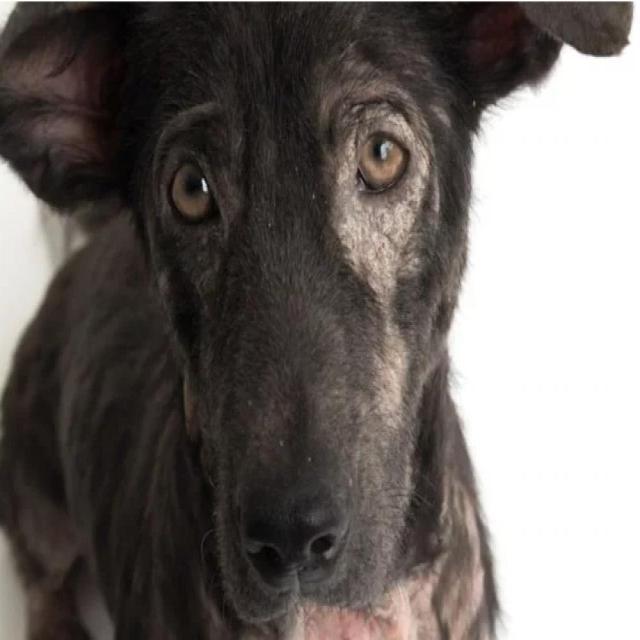
Canine ringworm (Dermatophytosis) — fungal infection caused by Microsporum or Trichophyton. Presents with circular alopecia, scaling, crusting, and broken hairs.